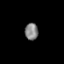
Tissue: prostate
Cell type: T cells
Senescence score: 0.3408
Nuclear area (px): 222
Mean DAPI intensity: 130.041